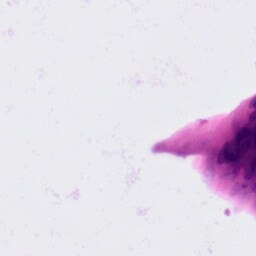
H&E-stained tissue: Colon